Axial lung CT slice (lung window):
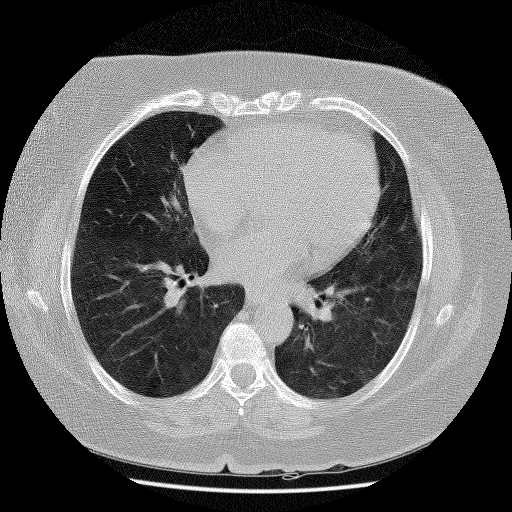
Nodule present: no